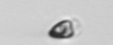
Label: Pyramimonas